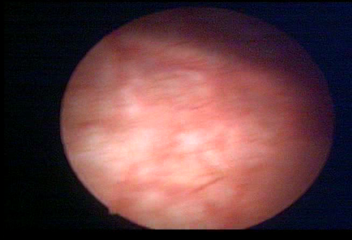
Modality: WLC
Class: Normal mucosa
Bladder cancer association: No